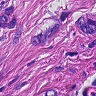
Metastatic tissue present: yes